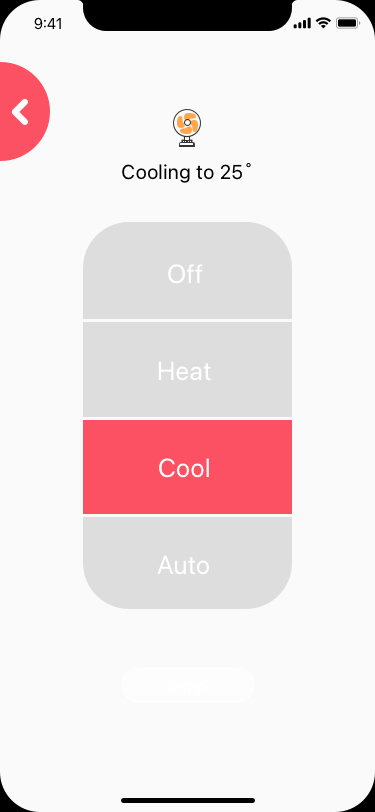
Text in this UI design:
Temp
Auto
Cool
Heat
Off
Cooling to 25˚